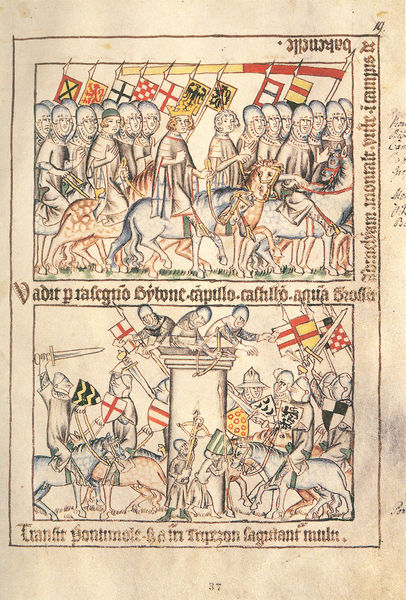
Titel: Trierer Bildhandschrift/Bilderchronik von Kaiser Heinrich VII. und Kurfürst Balduin von Luxemburg 1308-1313/ Kaiser Heinrichs Romfahrt
Schlagwörter: adler, kampf, stadt, männer, schwarz, zeichnung, gras, rot, wiese, rahmen, blatt, pferd, pferde, reiter, turm, schrift, bilder, fahnen, fahne, flagge, linien, banner, krieg, schlacht, soldaten, tor, buch, stich, seite, schwert, text, helm, ritter, fürst, buchseite, wappen, mittelalter, kreuzzug, flaggen, handschrift, wehrturm, sachsen, belagerung, bogenschützen, briten, handschrif, herald, heald, buchmalereio